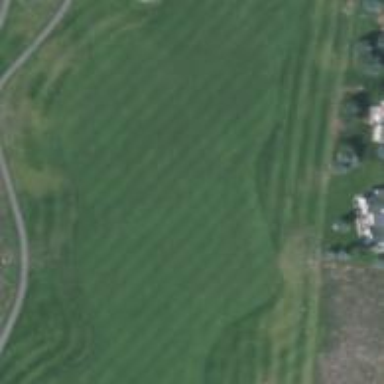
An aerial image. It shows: View of golf hole.